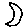
Label: moon